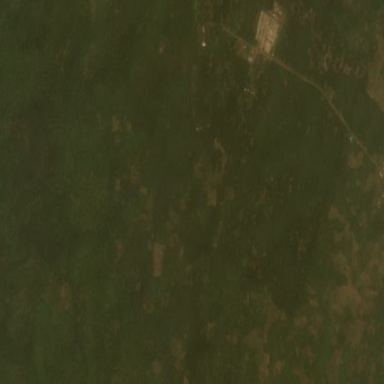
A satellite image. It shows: Orchard filled with oil palms. The main crop in this area is trees.